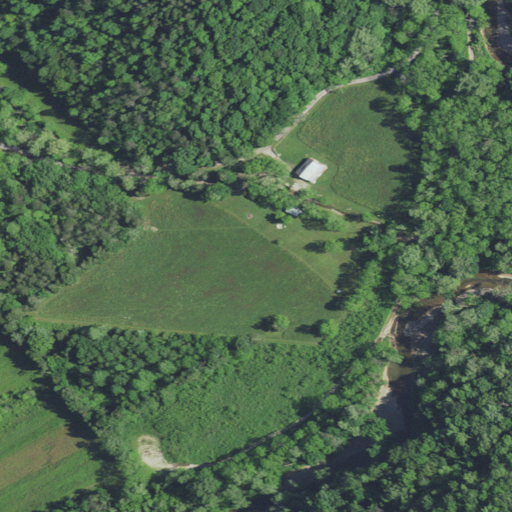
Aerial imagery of valley in Kentucky named Harrison Hollow containing deciduous forest, mixed forest, pasture, open development, grassland, and low intensity development